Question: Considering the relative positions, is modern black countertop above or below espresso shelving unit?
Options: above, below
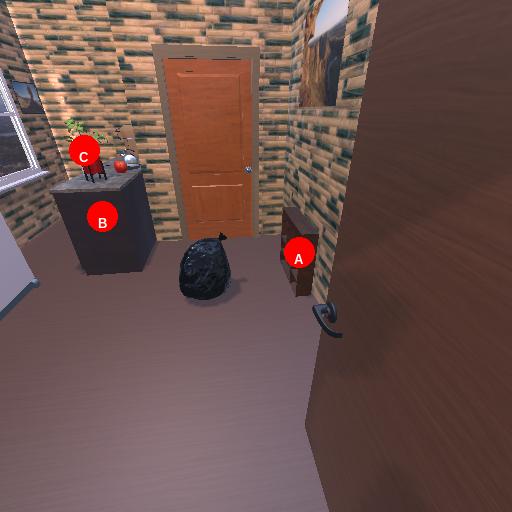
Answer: above